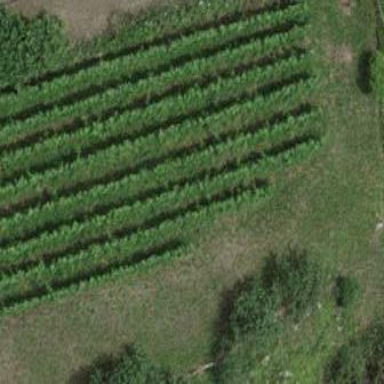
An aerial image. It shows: Vineyard with grape crops.